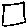
Label: square